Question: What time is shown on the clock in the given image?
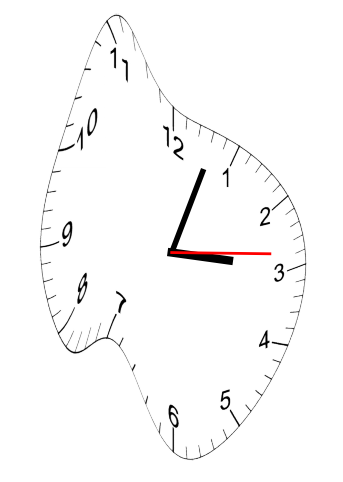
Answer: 03:03:14